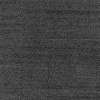
Atmospheric dust classification: dusty